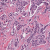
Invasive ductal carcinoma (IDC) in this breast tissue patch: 1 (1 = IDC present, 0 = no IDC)